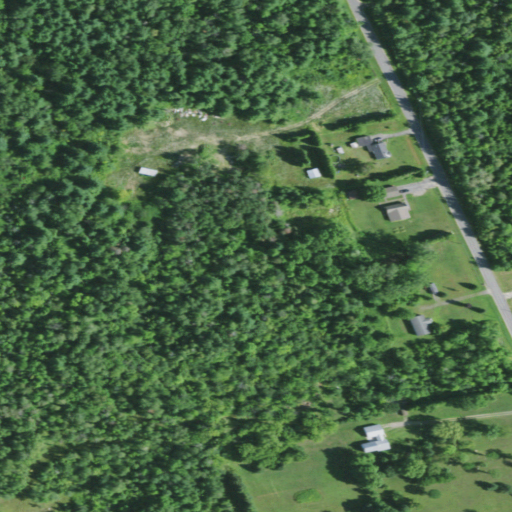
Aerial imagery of ridge(s) in New York named Maple Ridge containing deciduous forest, evergreen forest, open development, mixed forest, pasture, and low intensity development